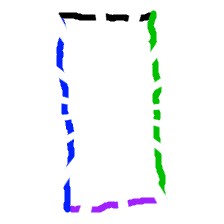
Shape: rectangle